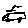
Label: car